Question: I want to create the controller to achieve the behavior shown in the graph bellow:

Can someone provide an example if that is possible?
Just want to proxy all post requests using Facebook SDK from Site A to Facebook (Site C) through Site B.
Found this code if its helpful:
'''
def default
result = Net::HTTP.get_response(
"realserver.internal.net",
@request.env["REQUEST_URI"]
)
#render error if result. ...
render_text result.body
end
end
'''
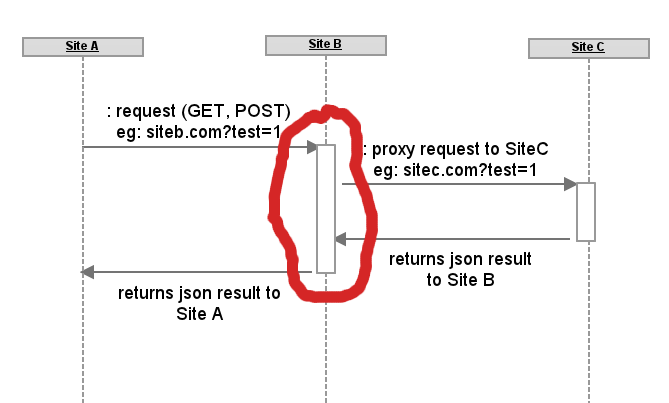
Answer: It looks like you're trying to either hide where a request is going to, or get around the browser's csrf protection. If the former, you would want to limit the URLs that can be requested from site C because you could potentially expose all of site C's intranet pages over the internet. If the latter, have you considered JSONP or CORS? This would be faster for the users, and have less traffic going through site B.
Be aware that with the approach you have drawn in the diagram that you are presenting site C's content as belonging to site B, with all the security and legal concerns this entails.
If you still want to do it the way you have described, if you can keep the same path, query string and fragment id between site B and site C, your above example would be workable.
Also, don't refer to @request, use request. request.fullpath can be used in place of @request.env["REQUEST_URI"]
EDIT: Also, aVenger is right, a reverse proxy would also work. Advantages: faster, less code. Disadvantages: Cannot programatically determine whether to accept the request, add dynamic variables to the request, etc. For your Facebook thing it would probably work.